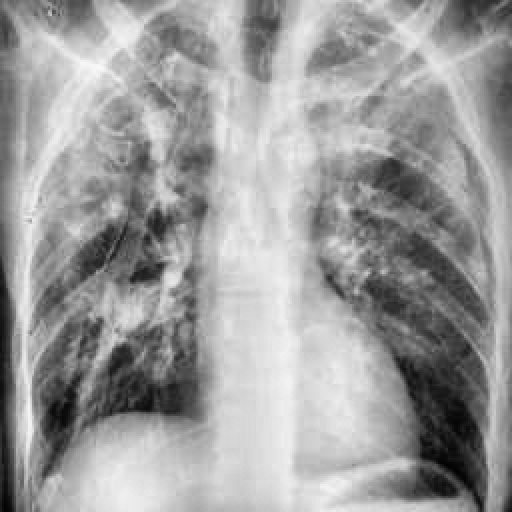
Finding: TUBERCULOSIS